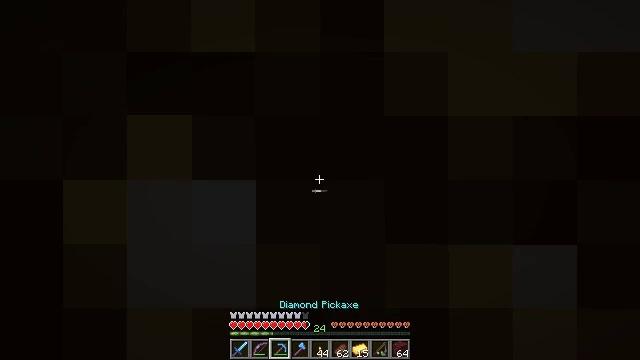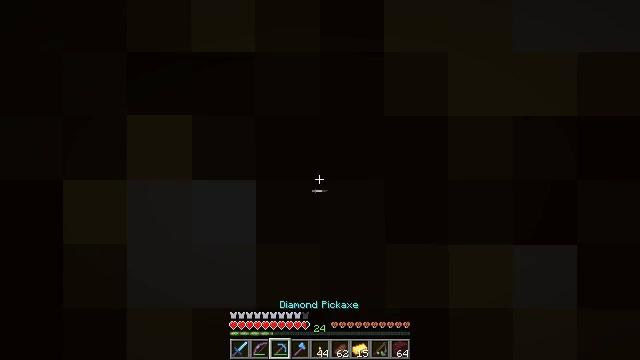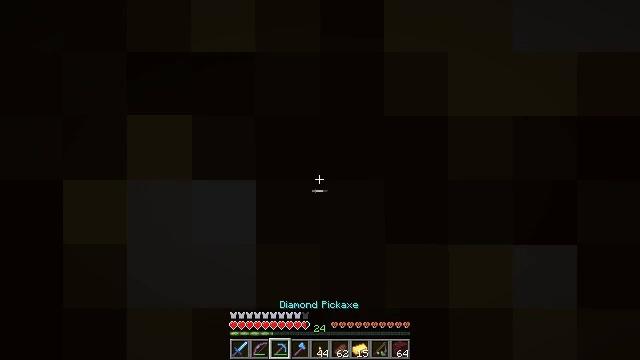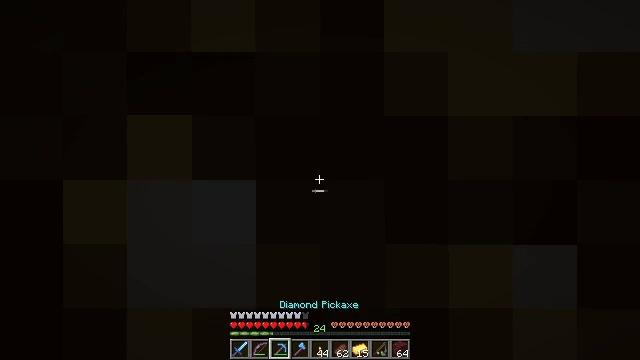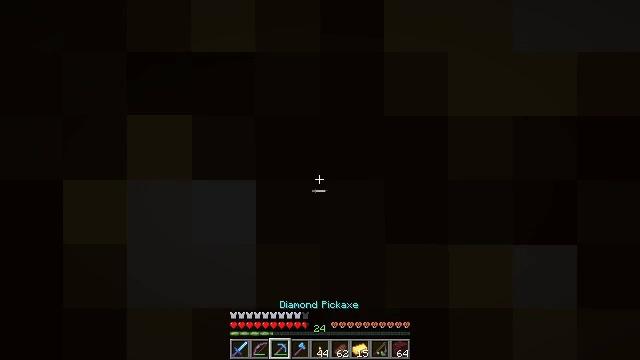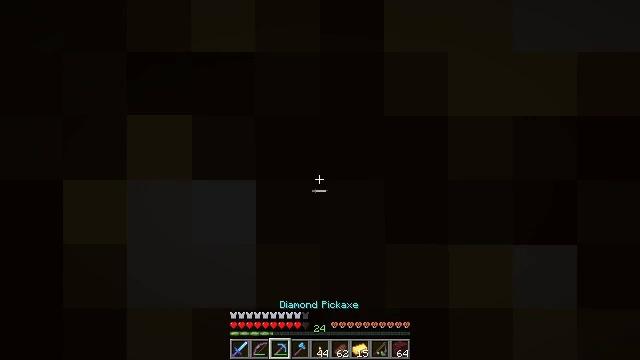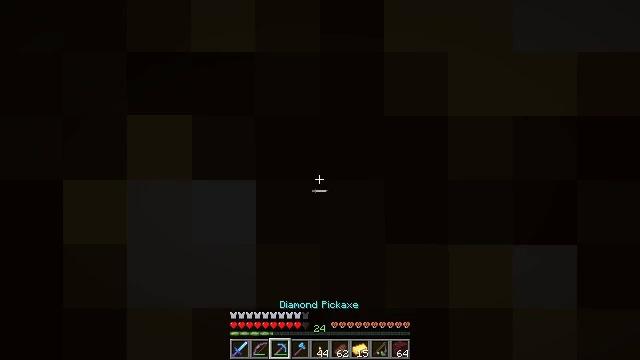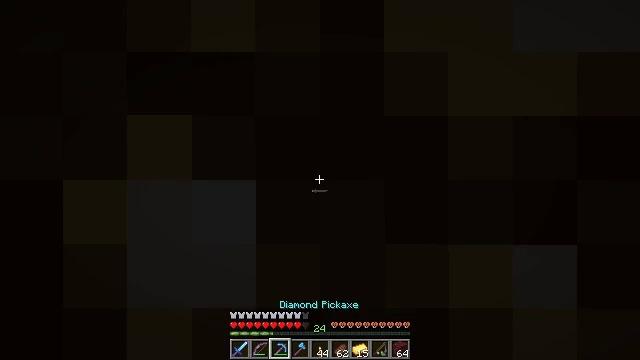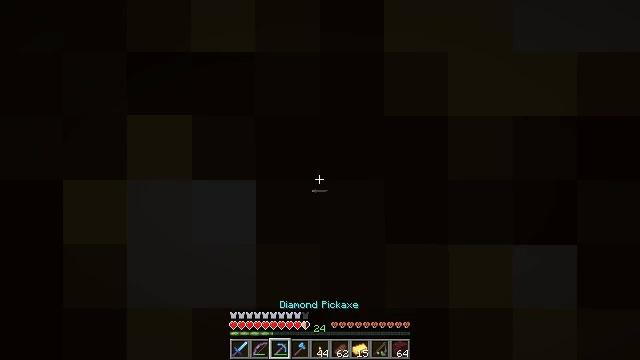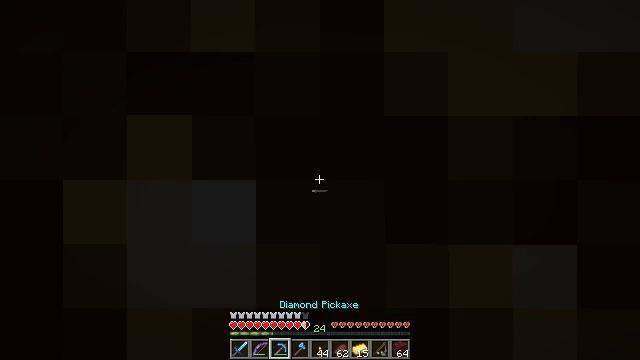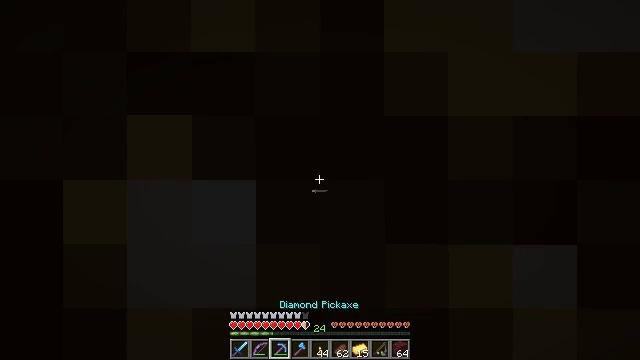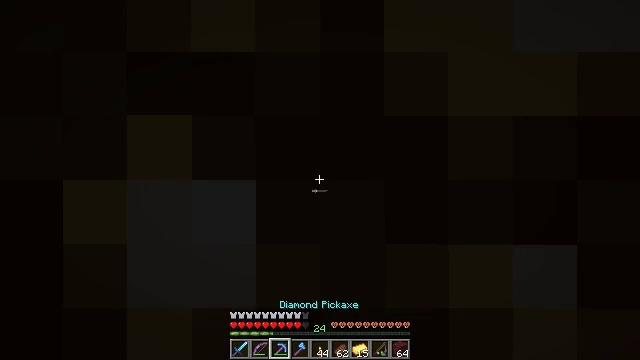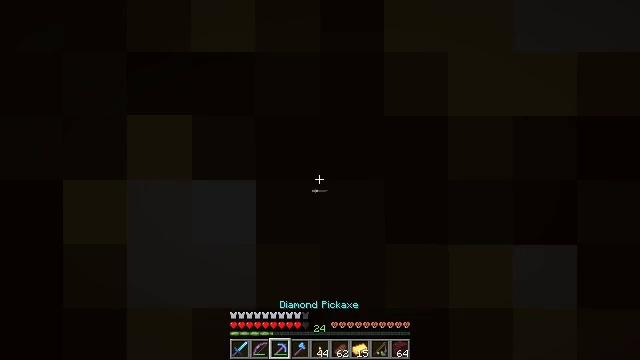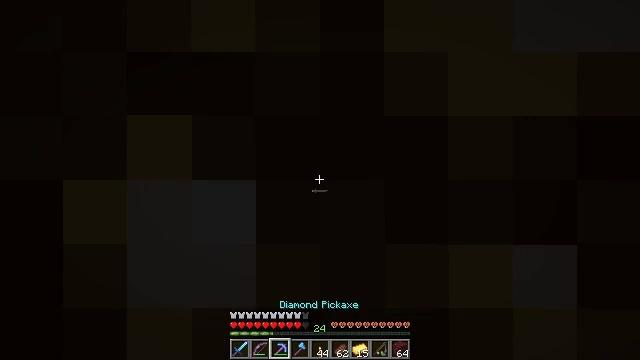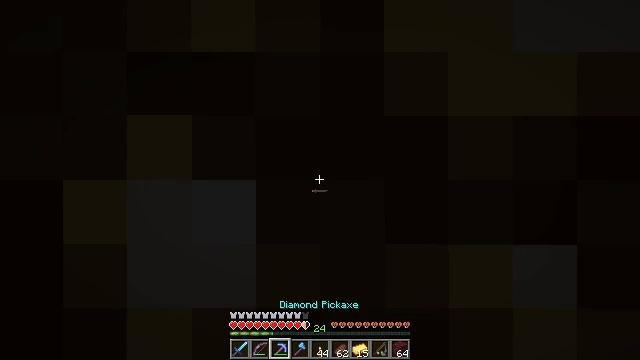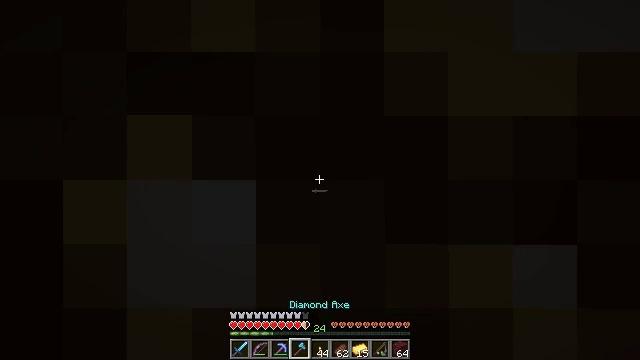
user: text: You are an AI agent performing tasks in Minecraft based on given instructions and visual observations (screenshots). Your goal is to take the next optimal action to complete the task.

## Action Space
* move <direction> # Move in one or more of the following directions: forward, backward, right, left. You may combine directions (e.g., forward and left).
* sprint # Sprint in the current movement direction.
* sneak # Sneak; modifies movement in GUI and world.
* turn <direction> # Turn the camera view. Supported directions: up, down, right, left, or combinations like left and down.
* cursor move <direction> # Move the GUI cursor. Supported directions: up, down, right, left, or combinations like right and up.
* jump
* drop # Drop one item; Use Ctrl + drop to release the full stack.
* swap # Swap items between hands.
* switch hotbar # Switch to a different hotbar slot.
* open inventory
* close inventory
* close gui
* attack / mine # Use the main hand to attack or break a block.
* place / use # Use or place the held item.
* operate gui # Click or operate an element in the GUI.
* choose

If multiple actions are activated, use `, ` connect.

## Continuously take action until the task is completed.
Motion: motion action
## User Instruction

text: Break the glowstone to gather its dust.
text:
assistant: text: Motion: turn left and up, attack / mine
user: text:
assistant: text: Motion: turn left and up, attack / mine
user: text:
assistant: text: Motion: turn left and up, attack / mine
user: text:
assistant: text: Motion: turn up, attack / mine
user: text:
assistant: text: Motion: attack / mine
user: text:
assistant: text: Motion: attack / mine
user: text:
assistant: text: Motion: turn up
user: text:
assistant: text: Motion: attack / mine
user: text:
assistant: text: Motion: attack / mine
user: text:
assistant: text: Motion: attack / mine
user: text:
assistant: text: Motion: turn right and down, attack / mine
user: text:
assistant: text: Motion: turn right and down, attack / mine
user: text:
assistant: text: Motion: turn right and down
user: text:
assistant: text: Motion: turn right and down
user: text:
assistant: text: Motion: turn right and down
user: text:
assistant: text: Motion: turn right and down
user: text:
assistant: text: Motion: turn right and down
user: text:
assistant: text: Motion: turn right and down
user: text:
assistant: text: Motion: turn right and up
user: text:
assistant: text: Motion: turn right and up
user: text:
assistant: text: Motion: turn right
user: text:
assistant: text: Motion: turn right
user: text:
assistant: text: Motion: turn right and up
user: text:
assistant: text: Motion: turn right
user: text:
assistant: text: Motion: turn right and down
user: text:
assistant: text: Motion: turn right and down
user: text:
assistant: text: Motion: turn right and down
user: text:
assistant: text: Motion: turn right and down
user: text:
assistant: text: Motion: turn right and down
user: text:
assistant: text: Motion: turn right and down